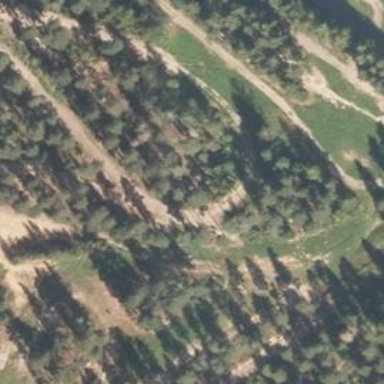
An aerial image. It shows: Disc golf tee area.